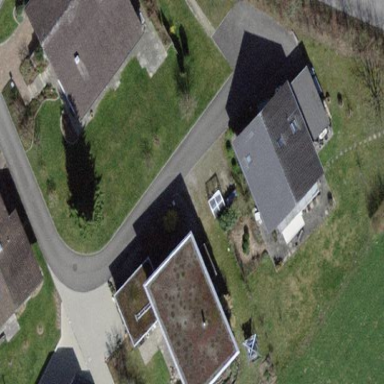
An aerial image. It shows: Detached building.